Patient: sex F, age 80
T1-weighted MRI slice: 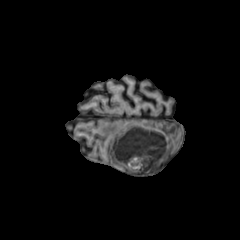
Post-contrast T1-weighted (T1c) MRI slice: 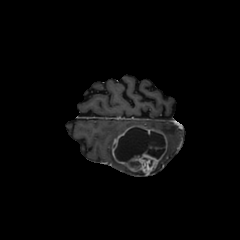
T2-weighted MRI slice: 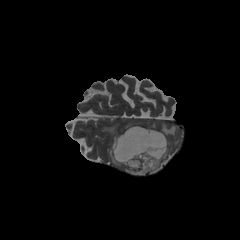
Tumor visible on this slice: yes
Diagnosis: Glioblastoma, IDH-wildtype
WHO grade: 4